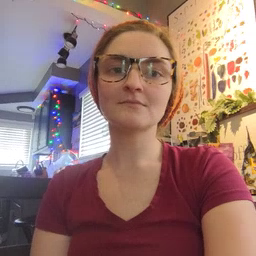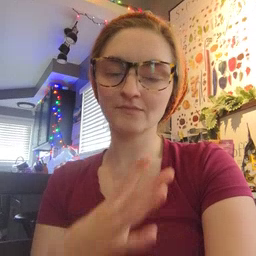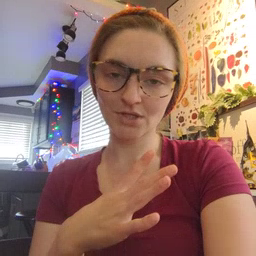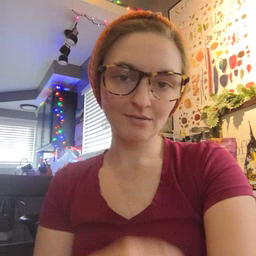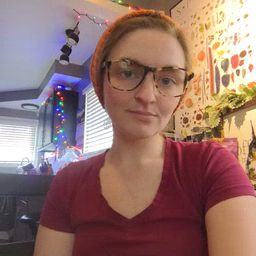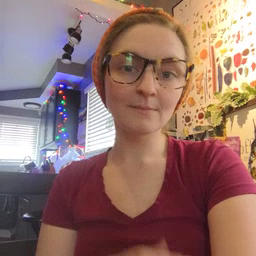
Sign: fine